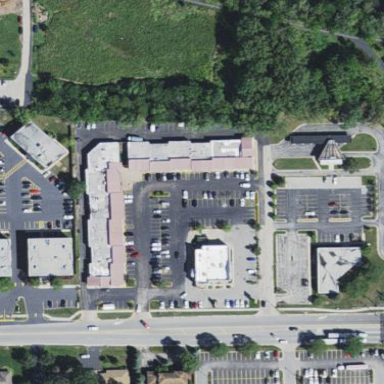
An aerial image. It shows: Retail area.